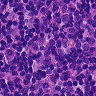
Metastatic tissue present: no